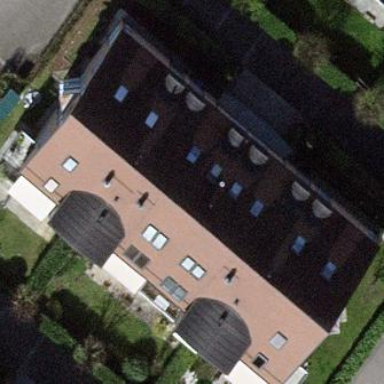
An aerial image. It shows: Image showing building with apartments.